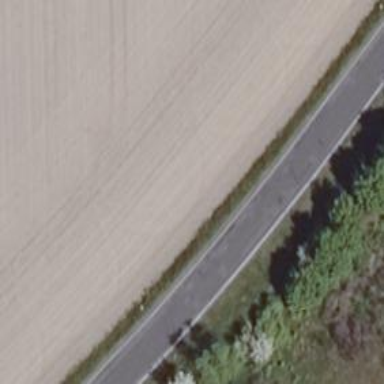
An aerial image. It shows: Asphalt road classified as tertiary.